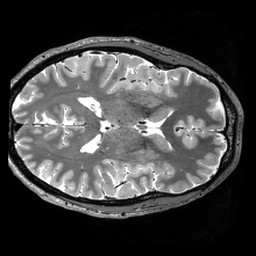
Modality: T2w
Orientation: axial
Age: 46
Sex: male
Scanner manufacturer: siemens
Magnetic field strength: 3 T
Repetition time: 3.2 s
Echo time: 0.56 s